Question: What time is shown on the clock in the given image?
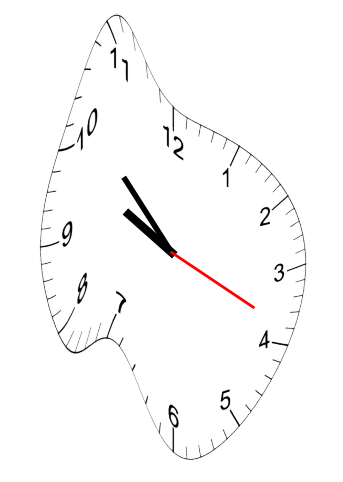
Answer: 09:52:19